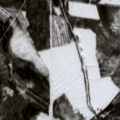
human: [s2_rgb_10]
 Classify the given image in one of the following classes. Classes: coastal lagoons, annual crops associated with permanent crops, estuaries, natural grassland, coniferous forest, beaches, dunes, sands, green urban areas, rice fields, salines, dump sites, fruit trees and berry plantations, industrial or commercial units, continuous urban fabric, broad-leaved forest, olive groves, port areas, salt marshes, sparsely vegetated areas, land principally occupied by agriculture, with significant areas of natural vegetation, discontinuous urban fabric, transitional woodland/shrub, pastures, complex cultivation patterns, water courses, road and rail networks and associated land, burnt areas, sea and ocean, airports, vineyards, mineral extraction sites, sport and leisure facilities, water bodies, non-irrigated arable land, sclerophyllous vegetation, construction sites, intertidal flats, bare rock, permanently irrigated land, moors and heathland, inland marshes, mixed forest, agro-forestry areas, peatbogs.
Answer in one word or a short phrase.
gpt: land principally occupied by agriculture, with significant areas of natural vegetation, coniferous forest, mixed forest, transitional woodland/shrub